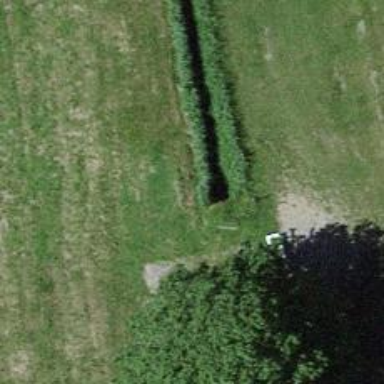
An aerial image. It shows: Culvert tunnel that serves as drain for the waterway.